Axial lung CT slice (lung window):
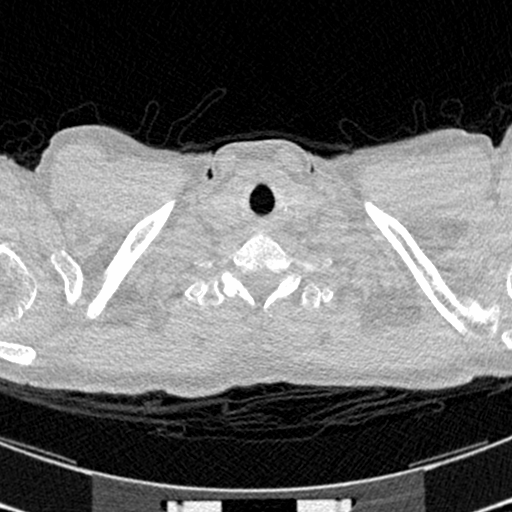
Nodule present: no